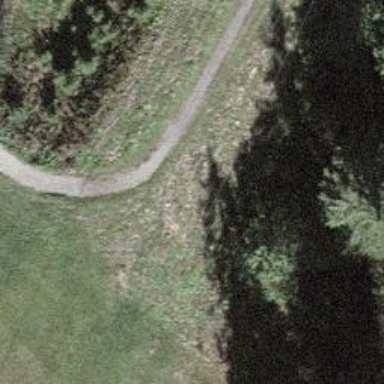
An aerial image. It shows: Gravel path.